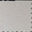
Piece: xx